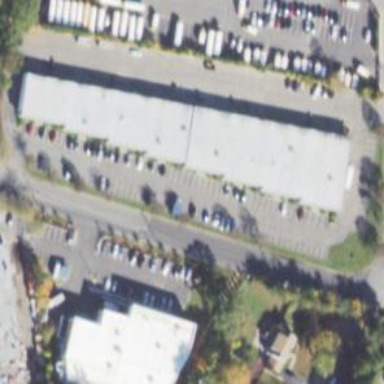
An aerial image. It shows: Commercial building.